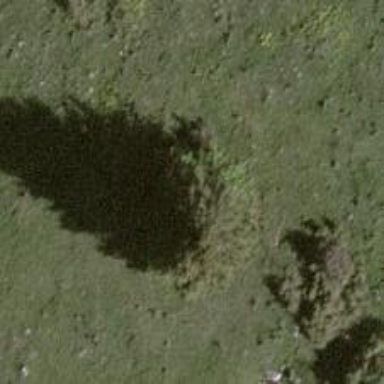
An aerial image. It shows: Beautiful tree in nature.